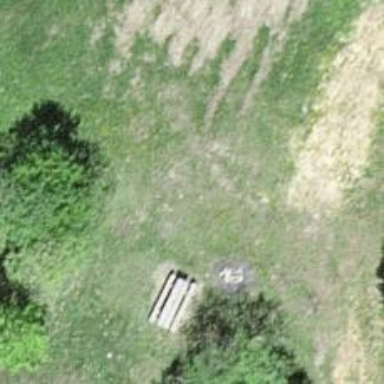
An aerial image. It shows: Picnic site for tourists.